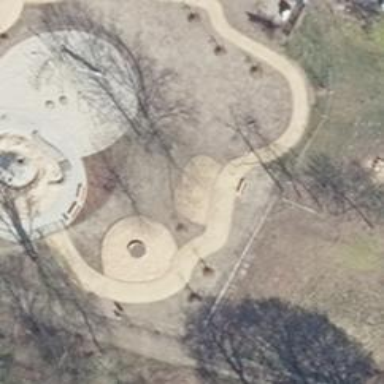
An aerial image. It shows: Playground with spinner.